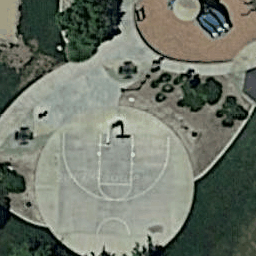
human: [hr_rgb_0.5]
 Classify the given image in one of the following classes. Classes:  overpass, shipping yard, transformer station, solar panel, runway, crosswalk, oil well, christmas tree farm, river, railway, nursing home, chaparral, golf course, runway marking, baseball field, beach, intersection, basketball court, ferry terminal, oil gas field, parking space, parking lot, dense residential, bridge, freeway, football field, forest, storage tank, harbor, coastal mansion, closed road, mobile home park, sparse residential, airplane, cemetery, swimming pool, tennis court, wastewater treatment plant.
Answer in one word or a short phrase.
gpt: basketball court